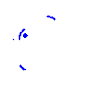
Particle: electron